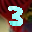
Label: 3